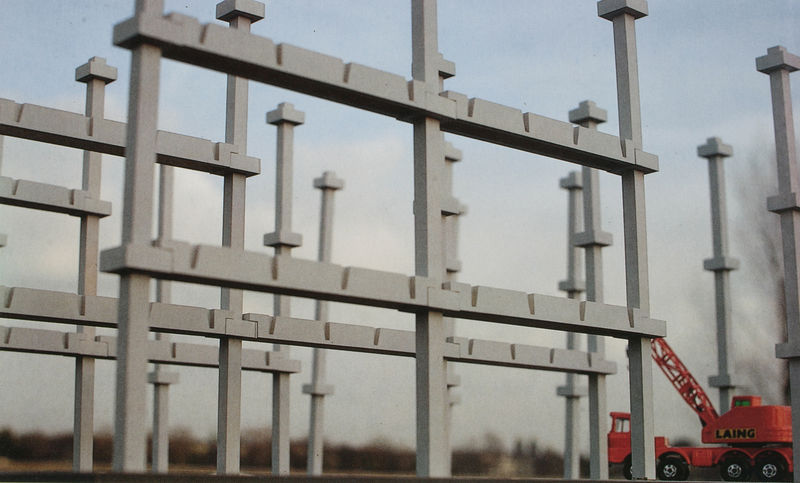
Titel: Modell mit Elementen des Formprogramms 300
Künstler: Wolfgang Döring
Schlagwörter: blau, himmel, bäume, gelb, grün, grau, pfeiler, schwarz, stützen, rot, horizont, boden, räder, auto, wagen, leiter, balken, eisen, kran, träger, fahrzeug, spielzeug, baustelle, gestelle, laster, lkw, autokran, fahrerkabine